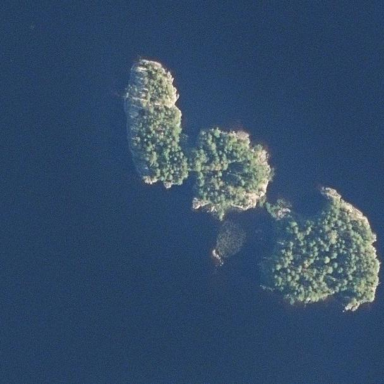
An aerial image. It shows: Islet.